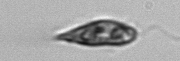
Label: Euglena